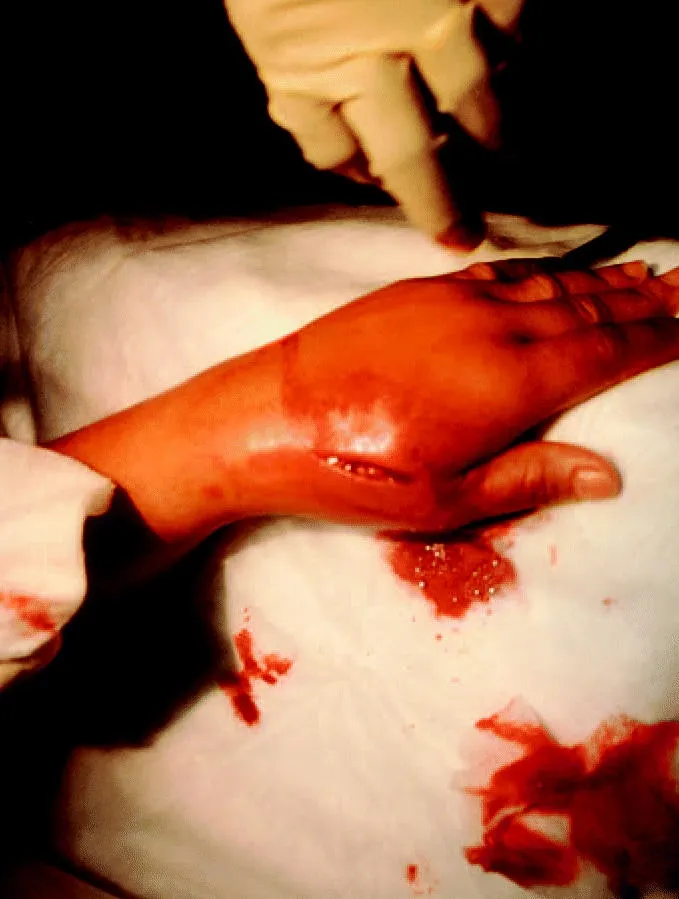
Incision made in hand of V. V. shows mercury pellets inside the incision and the inflammation of the injection site.
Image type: medical_photograph (oral_photograph)